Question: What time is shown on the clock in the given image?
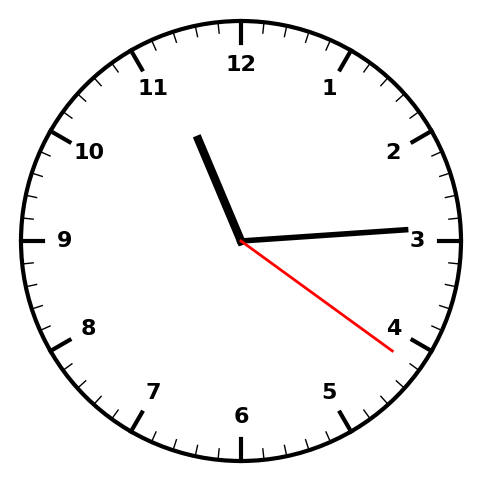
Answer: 11:14:21